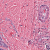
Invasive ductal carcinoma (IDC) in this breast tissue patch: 1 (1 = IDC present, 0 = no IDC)